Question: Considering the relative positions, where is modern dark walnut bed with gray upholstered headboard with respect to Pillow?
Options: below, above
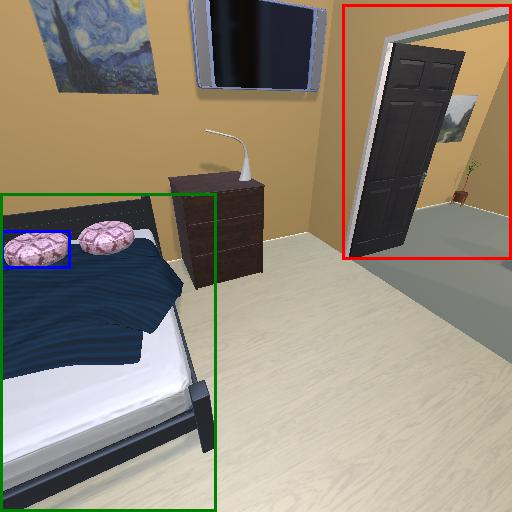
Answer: below